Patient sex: M
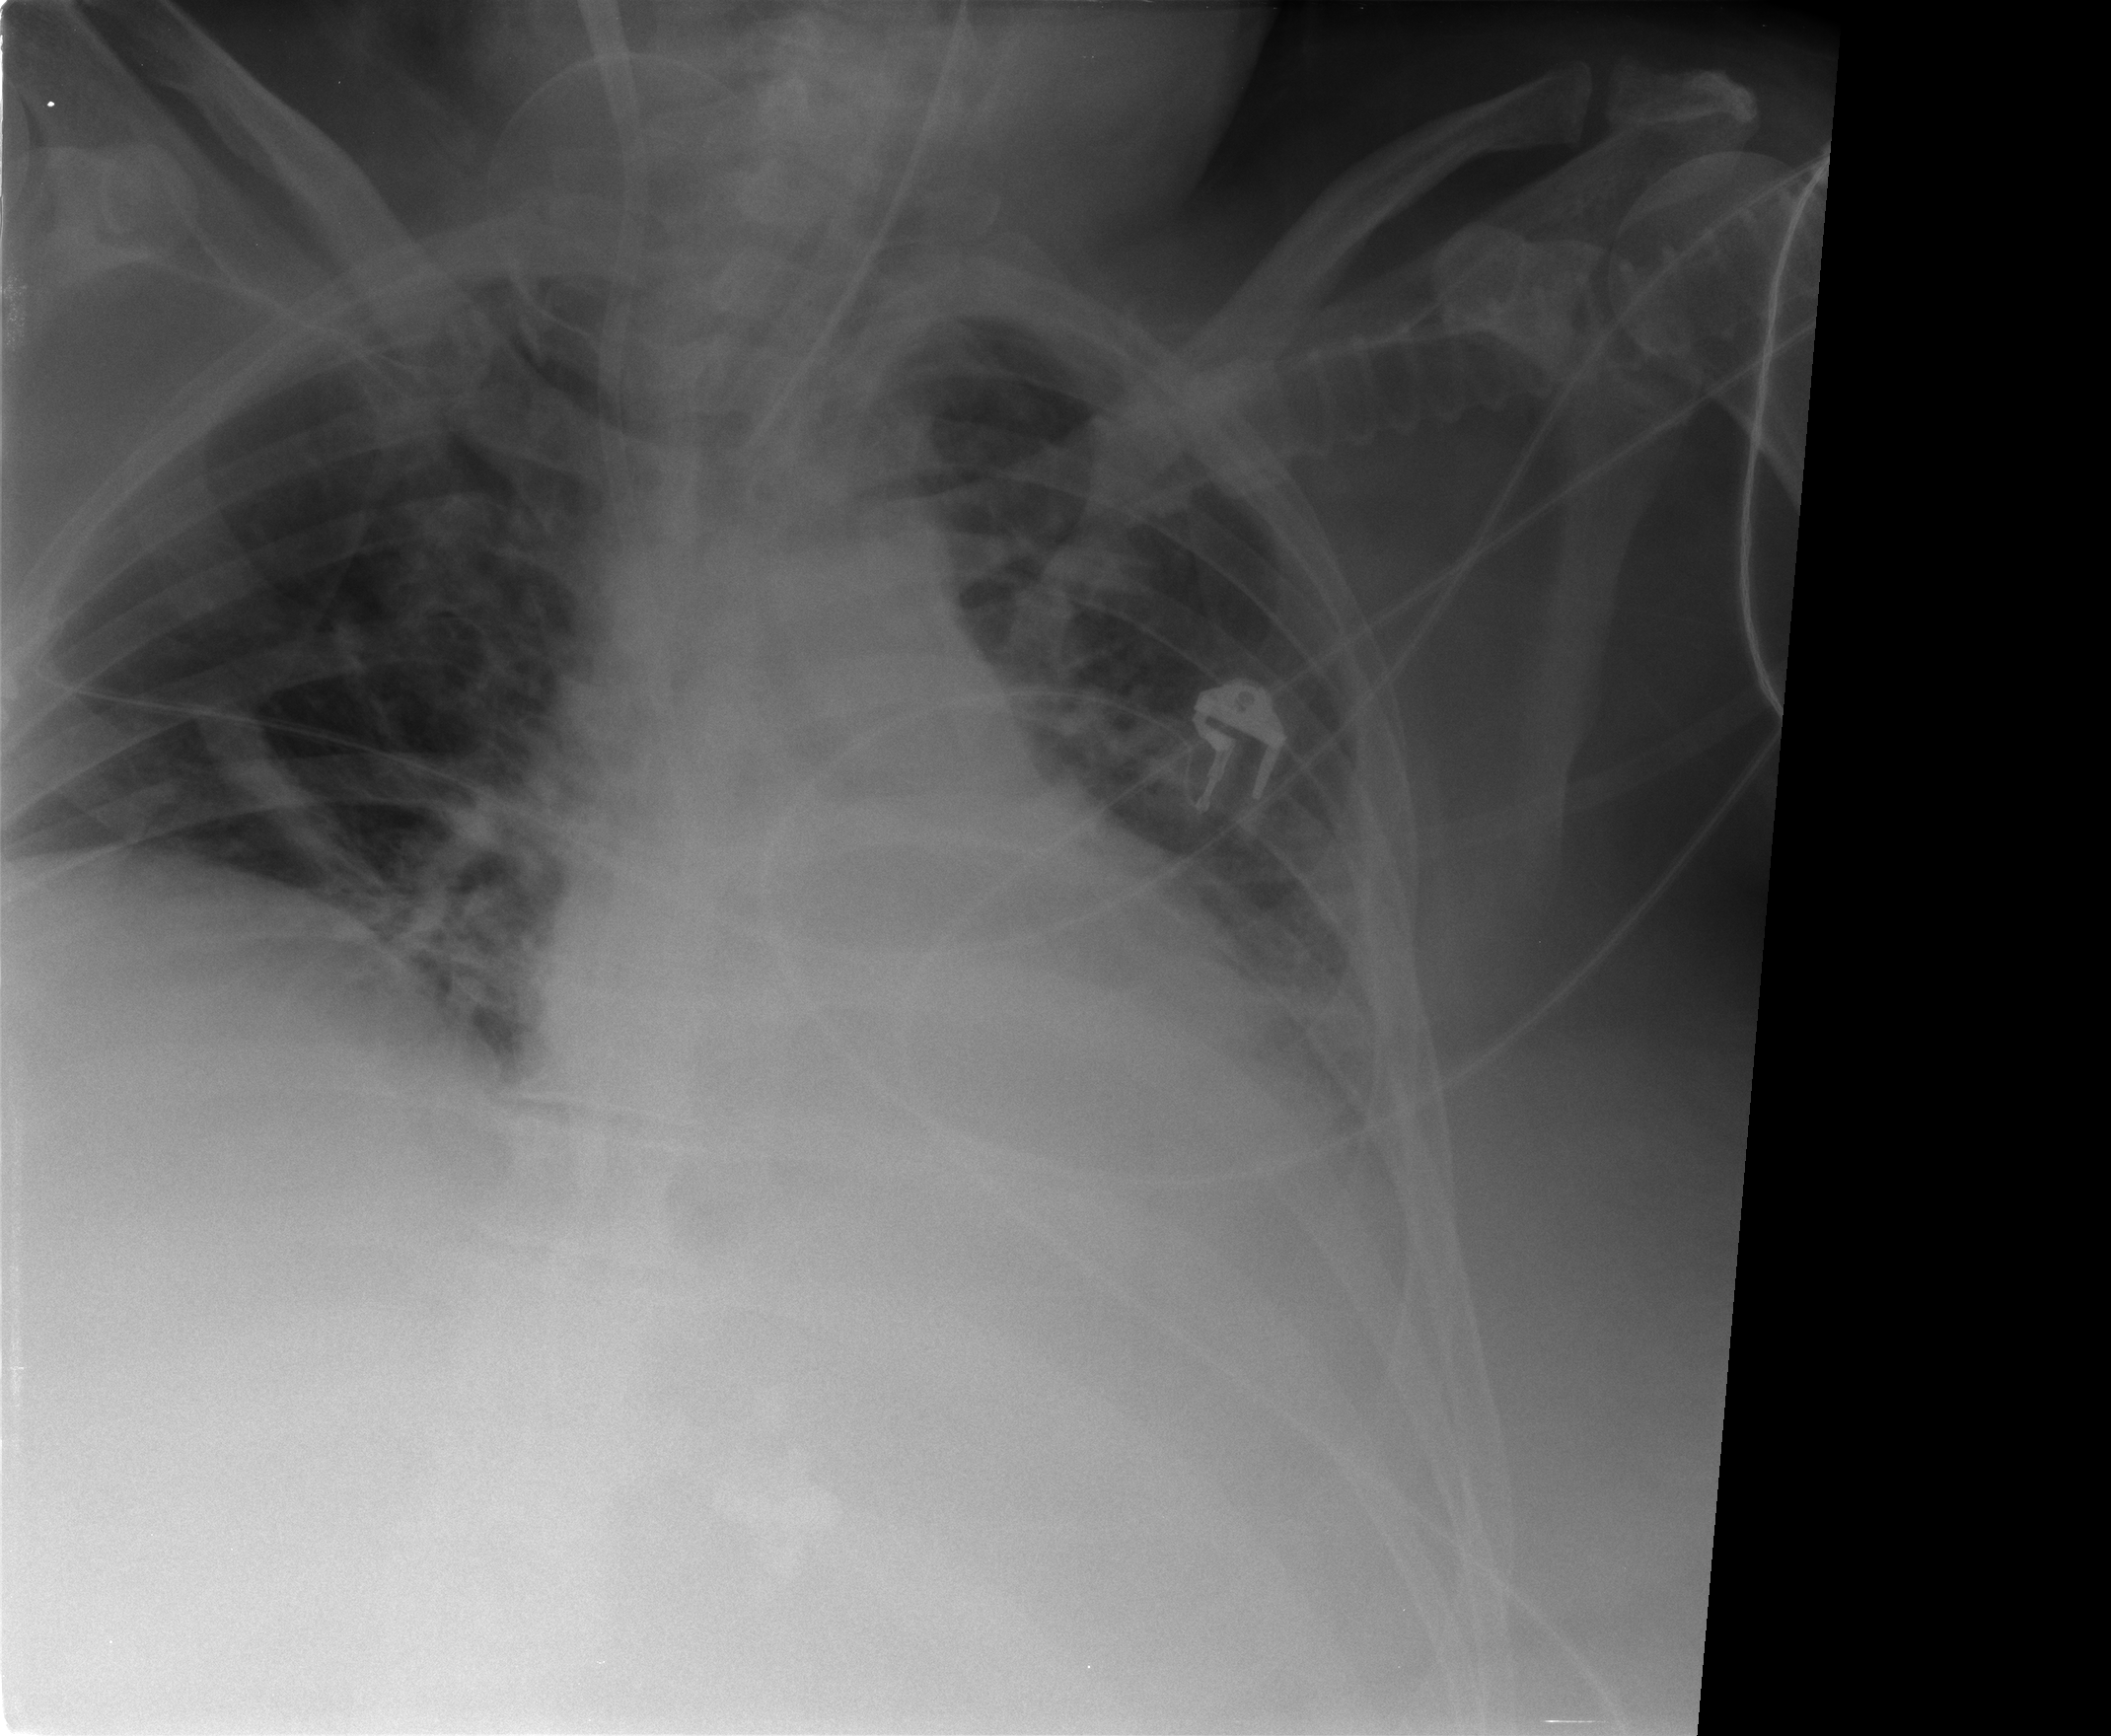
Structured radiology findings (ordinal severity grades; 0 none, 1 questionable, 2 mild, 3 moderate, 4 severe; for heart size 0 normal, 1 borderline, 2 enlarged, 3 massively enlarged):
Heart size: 1
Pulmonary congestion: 2
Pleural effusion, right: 0
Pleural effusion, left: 2
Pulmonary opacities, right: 0
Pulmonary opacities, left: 1
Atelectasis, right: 2
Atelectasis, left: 2